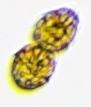
Label: Margalefidinium